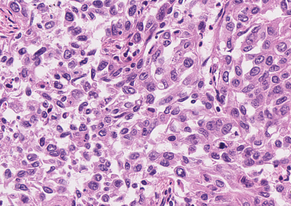
Tumor epithelial tissue: yes
Tumor-associated stroma tissue: no
Normal tissue: no